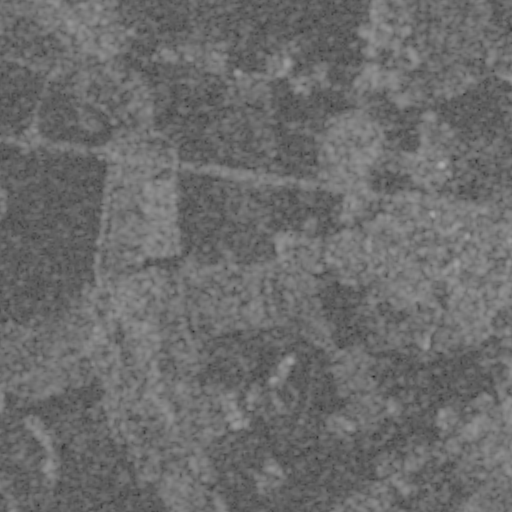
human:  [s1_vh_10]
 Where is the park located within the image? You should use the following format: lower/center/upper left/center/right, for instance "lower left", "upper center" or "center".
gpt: The park is located in the center right of the image.
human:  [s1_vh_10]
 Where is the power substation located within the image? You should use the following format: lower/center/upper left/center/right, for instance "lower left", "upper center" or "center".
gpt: The power substation is located in the lower center of the image.
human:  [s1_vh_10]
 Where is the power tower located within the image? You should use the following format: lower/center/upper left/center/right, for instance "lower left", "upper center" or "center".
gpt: The power tower is located in the lower right of the image.
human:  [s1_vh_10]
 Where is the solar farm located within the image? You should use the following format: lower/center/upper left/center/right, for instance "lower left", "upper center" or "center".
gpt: The solar farm is located in the lower left of the image.
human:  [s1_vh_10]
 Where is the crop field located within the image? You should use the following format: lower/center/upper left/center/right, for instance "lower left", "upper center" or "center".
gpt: There is no crop field in the image.

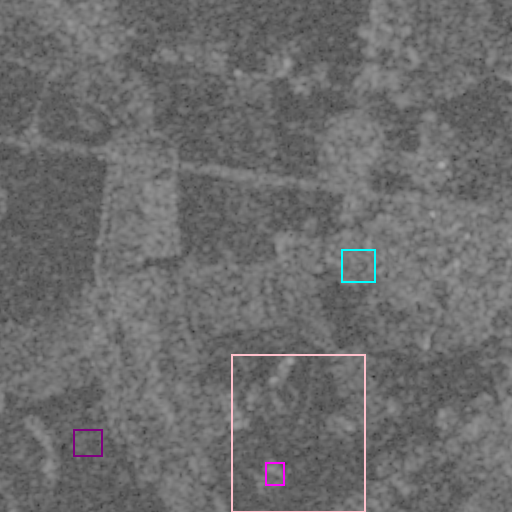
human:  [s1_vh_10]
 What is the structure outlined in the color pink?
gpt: The structure outlined in pink is a crop field.
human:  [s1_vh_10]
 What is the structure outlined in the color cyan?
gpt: The structure outlined in cyan is a park.
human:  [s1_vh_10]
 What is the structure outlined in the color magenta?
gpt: The structure outlined in magenta is a power substation.
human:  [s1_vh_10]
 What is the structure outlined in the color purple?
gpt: The structure outlined in purple is a solar farm.
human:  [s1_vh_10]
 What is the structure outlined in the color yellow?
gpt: There is no yellow outline.